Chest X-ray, PA view. Patient: 59 years old, sex F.
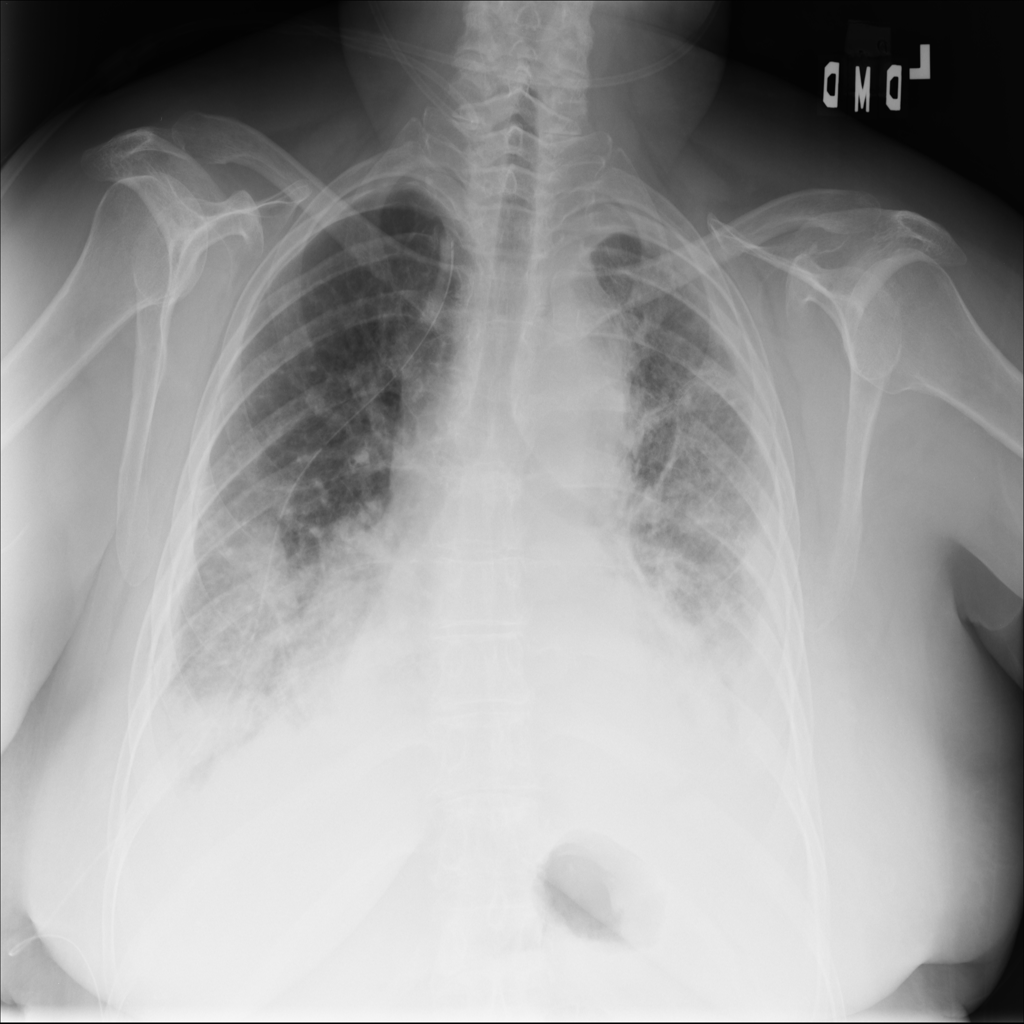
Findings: Effusion, Infiltration, Pneumothorax